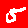
Digit: 5